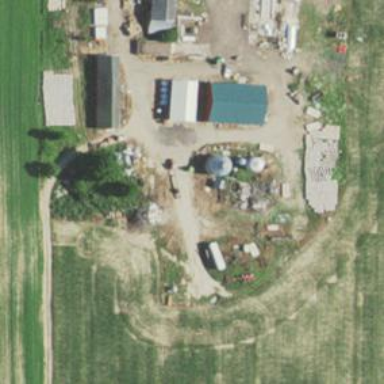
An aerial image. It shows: Silo.